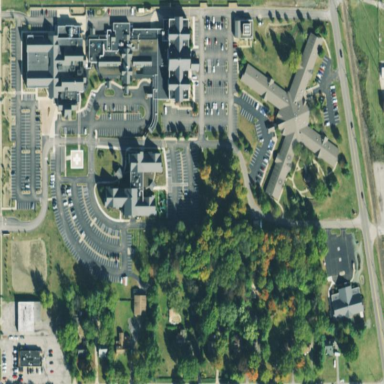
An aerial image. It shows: Hospital providing healthcare services.